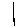
Label: line